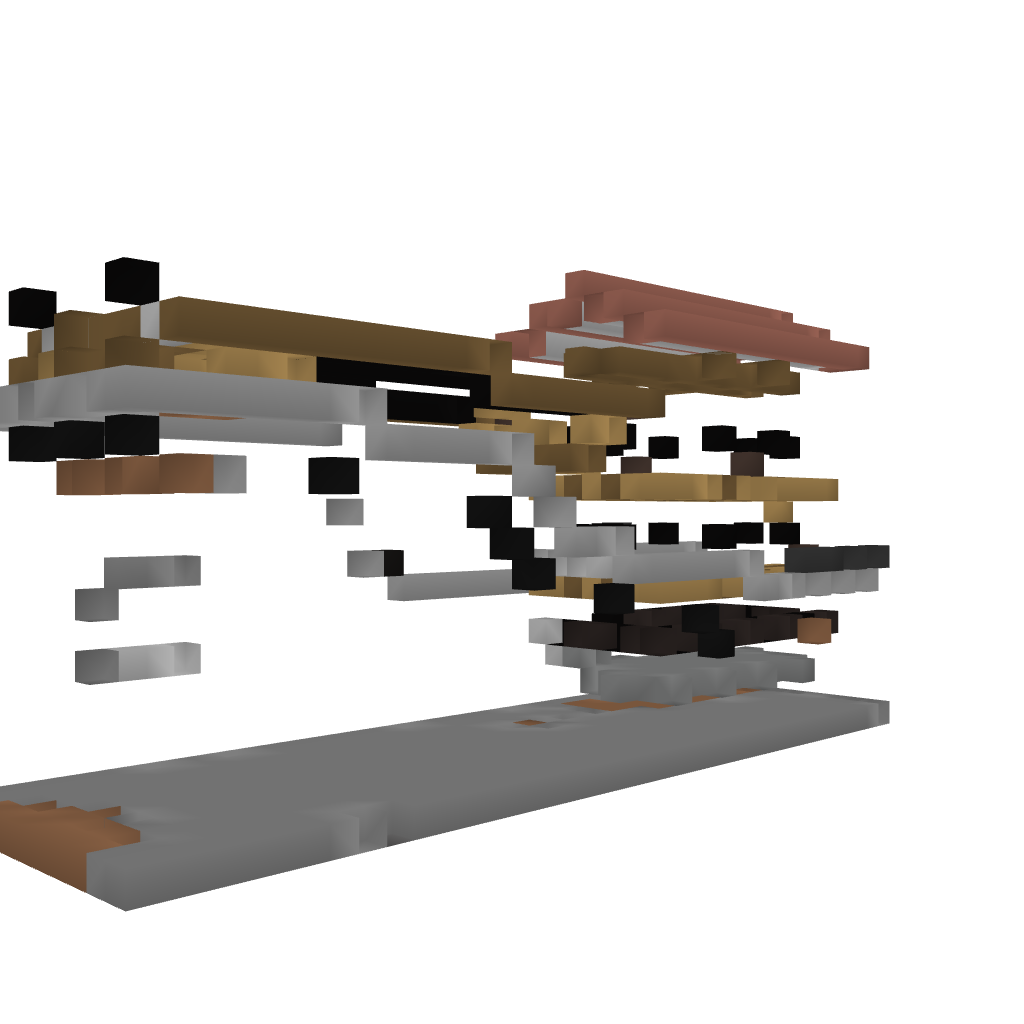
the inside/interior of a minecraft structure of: auto crop harvester